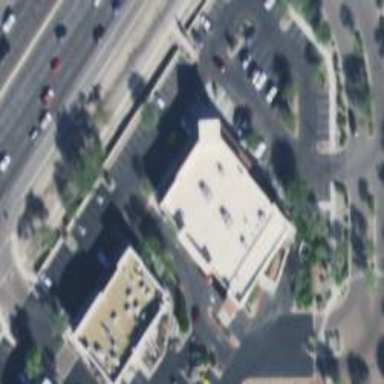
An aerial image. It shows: Retail building.